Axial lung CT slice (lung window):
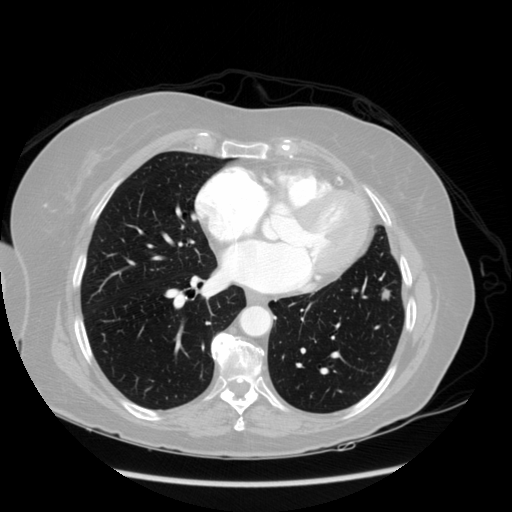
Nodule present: yes
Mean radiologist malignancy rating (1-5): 3.25